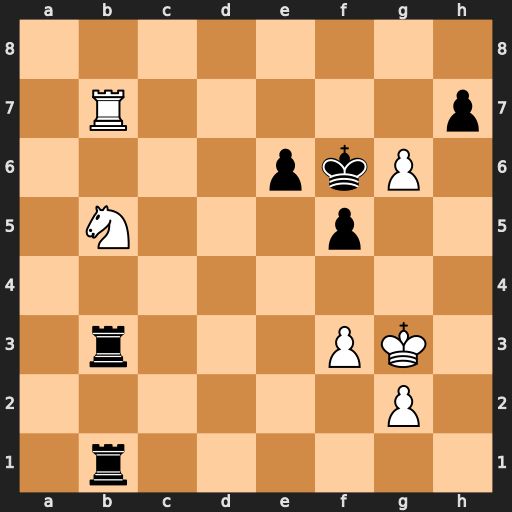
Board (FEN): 8/1R5p/4pkP1/1N3p2/8/1r3PK1/6P1/1r6
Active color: w
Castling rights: -
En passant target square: -
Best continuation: g7 f4+ Kh2 Rxb5 Rxb5 Rxb5 g8=Q